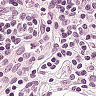
Metastatic tissue present: no